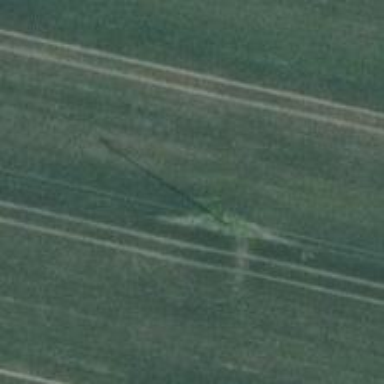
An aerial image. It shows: Power pole.